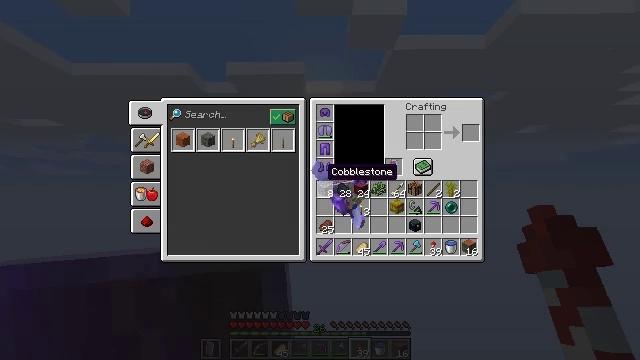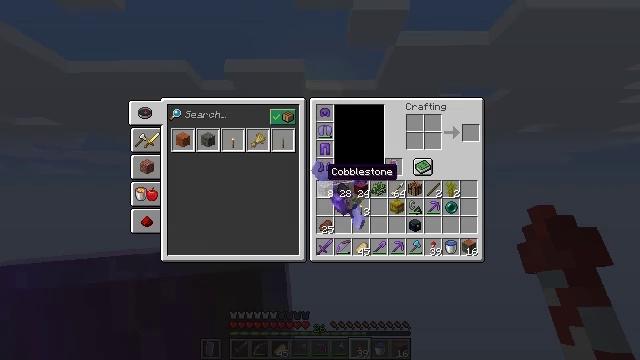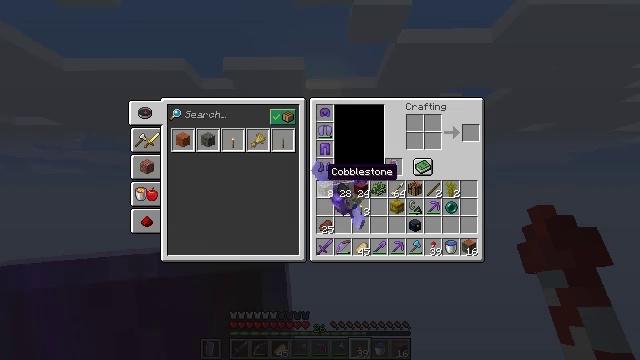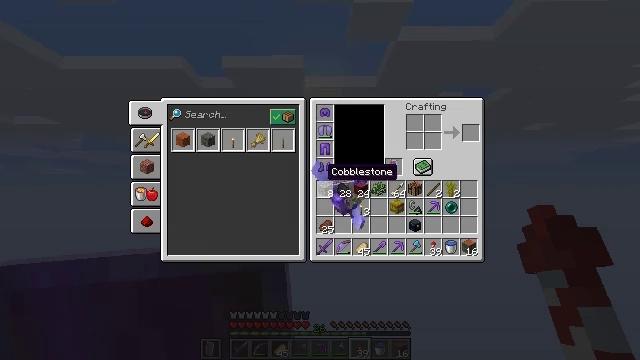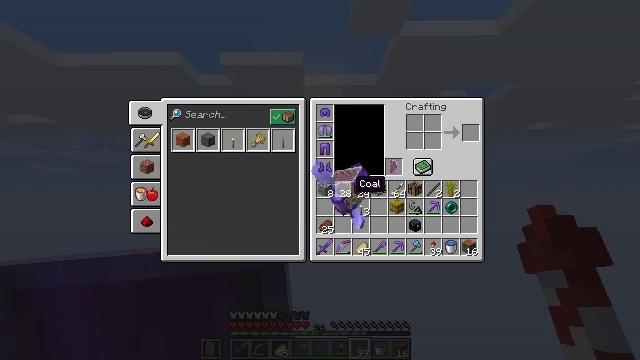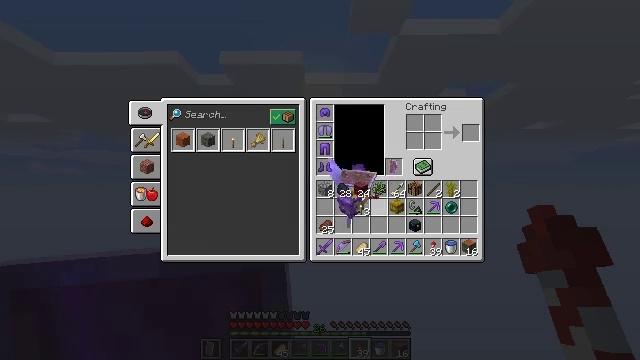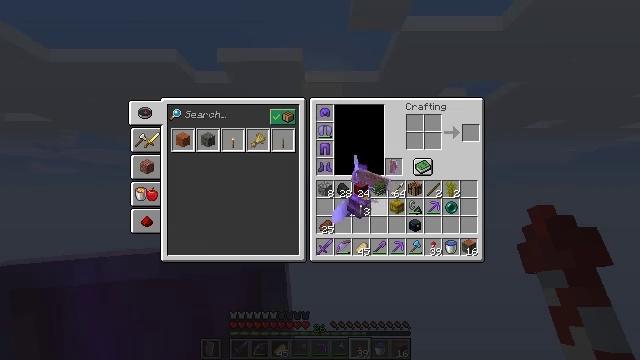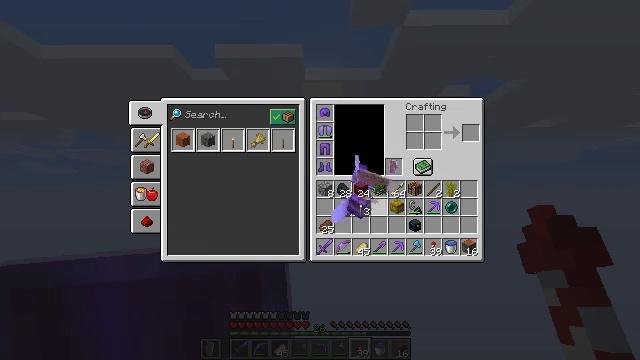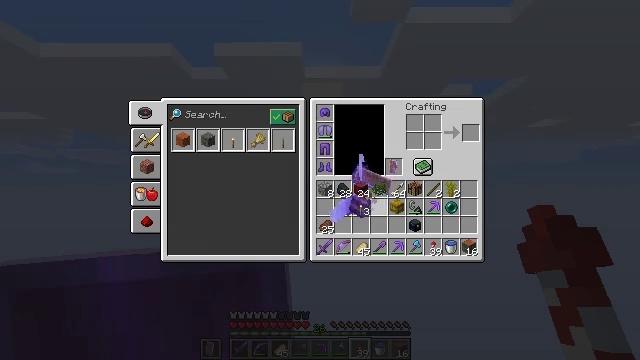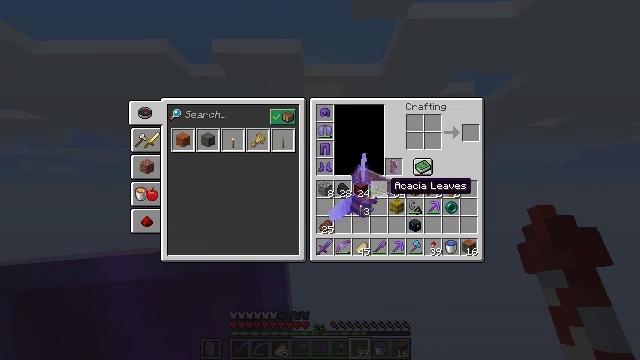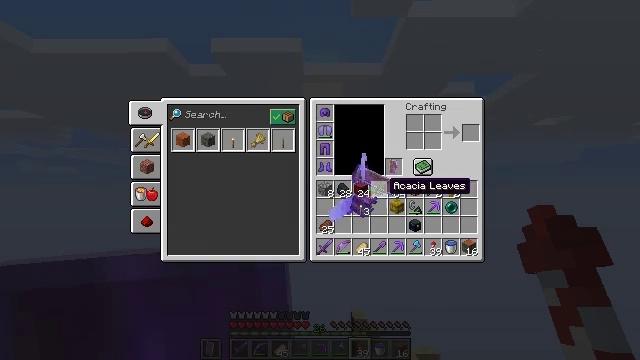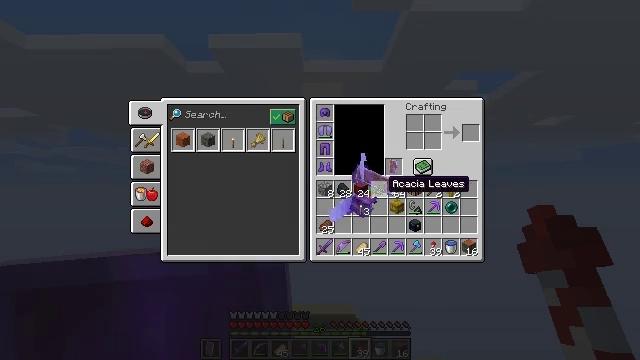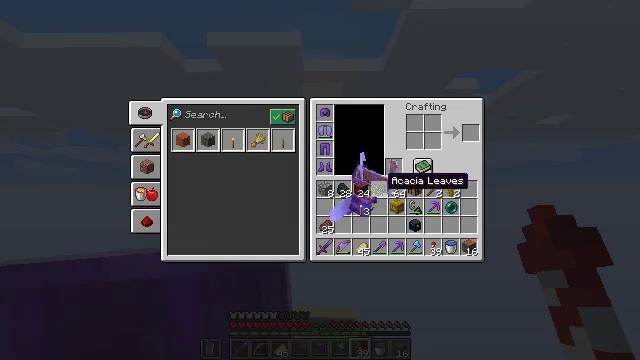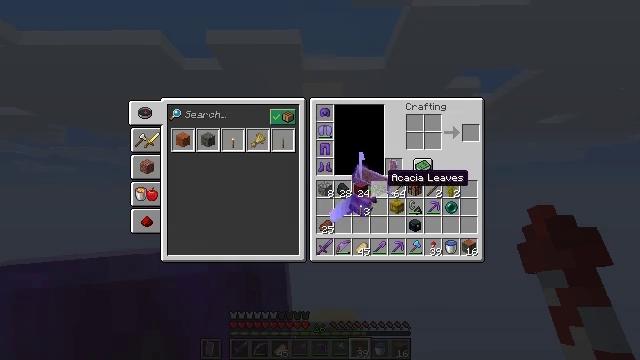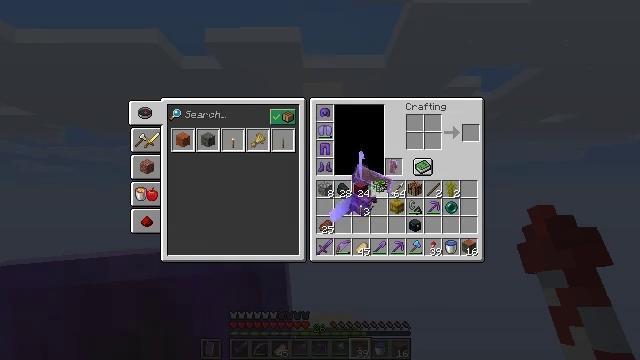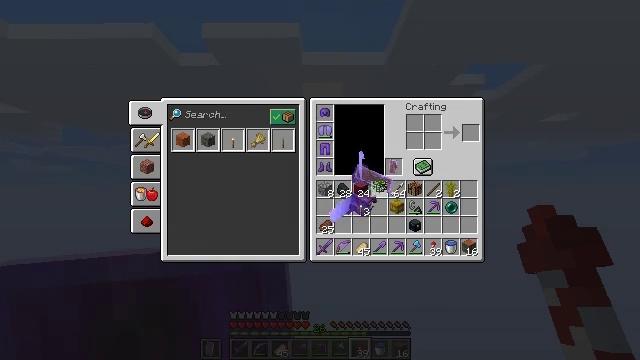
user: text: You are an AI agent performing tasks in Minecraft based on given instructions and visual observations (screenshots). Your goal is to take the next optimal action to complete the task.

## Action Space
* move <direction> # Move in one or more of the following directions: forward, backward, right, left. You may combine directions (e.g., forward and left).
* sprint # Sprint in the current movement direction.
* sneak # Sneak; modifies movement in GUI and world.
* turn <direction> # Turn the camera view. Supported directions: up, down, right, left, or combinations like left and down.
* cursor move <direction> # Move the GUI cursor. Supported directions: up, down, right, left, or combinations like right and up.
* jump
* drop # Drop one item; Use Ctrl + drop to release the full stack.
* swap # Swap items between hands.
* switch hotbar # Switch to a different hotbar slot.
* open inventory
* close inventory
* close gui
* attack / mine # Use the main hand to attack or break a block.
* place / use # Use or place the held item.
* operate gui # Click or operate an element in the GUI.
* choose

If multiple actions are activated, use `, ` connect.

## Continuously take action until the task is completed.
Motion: motion action
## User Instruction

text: drop acacia leaves
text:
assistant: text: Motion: close inventory
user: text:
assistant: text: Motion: no_op
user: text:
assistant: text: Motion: no_op
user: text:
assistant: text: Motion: turn right and down
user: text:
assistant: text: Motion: turn right and down
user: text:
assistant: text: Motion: no_op
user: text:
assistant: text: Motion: no_op
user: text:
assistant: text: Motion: no_op
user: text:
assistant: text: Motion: no_op
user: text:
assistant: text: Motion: no_op
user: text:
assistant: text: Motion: no_op
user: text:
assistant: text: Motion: no_op
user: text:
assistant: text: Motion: no_op
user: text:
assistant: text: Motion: attack / mine
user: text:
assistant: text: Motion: attack / mine
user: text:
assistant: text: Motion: attack / mine
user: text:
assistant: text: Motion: turn right and up, attack / mine
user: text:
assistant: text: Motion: turn right and up
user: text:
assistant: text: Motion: turn right and up
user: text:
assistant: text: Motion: no_op
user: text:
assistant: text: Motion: attack / mine
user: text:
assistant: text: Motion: attack / mine
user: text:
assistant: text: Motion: attack / mine
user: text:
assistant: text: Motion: no_op
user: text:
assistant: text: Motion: no_op
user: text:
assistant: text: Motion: no_op
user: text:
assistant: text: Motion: no_op
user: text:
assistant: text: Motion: no_op
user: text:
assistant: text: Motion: no_op